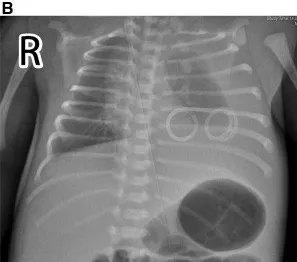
Prenatal ultrasound screening and postnatal chest radiography. (B) The chest x-ray displayed a massive left pleural effusion with dislodgement of the thoracoamniotic shunt.
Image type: radiology (x_ray)